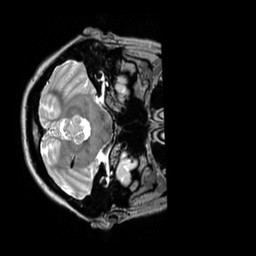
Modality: T2w
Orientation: axial
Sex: female
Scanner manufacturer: siemens
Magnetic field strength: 3 T
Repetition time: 3.2 s
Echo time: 0.409 s